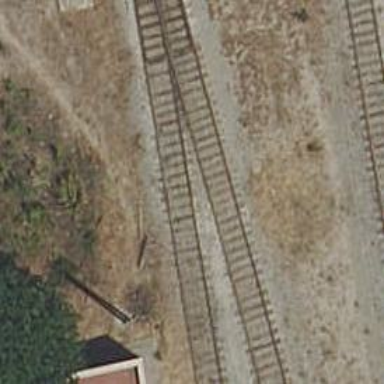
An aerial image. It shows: Rail yard with electrified contact lines for railway operations.